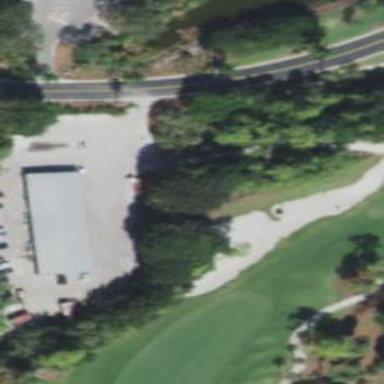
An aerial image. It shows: Sand bunker on golf course.